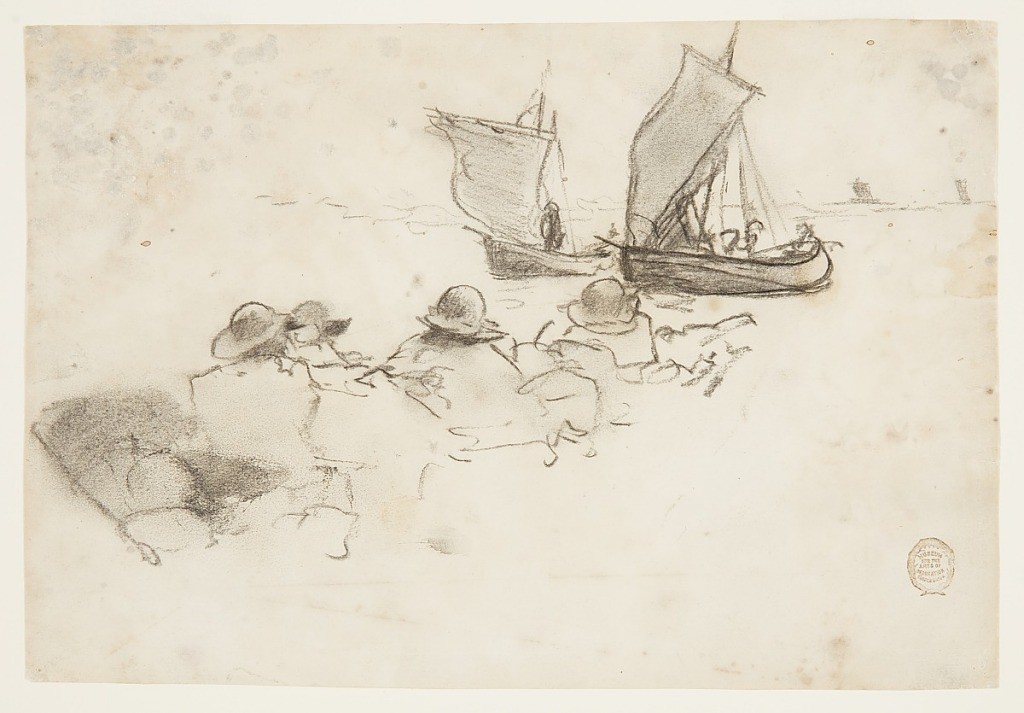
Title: Two Fishing Boats with Sails, Cullercoats, England
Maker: Winslow Homer, American, 1836–1910
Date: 1881–82
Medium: Charcoal on cream wove paper
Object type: Drawing
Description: Horizontal view of heads and shoulders of four men in oilskins, in foreground, watching two fishing boats rigged with sails in the background.